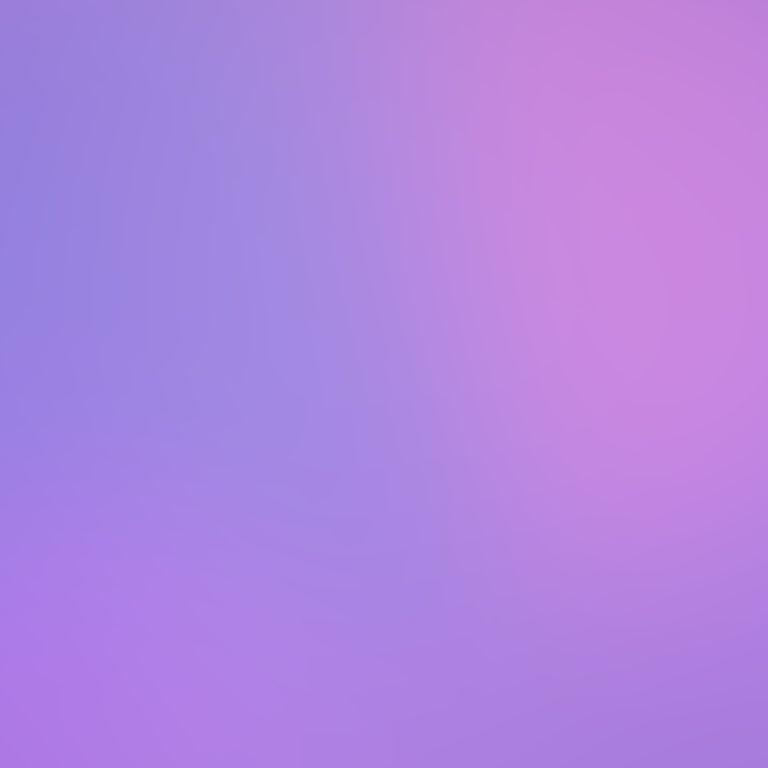
Abstract light effect, smooth gradient from soft lavender to gentle pink, serene atmosphere, diffuse glow, no room, no furniture, no objects.